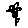
Label: flower